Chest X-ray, AP view. Patient: 58 years old, sex F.
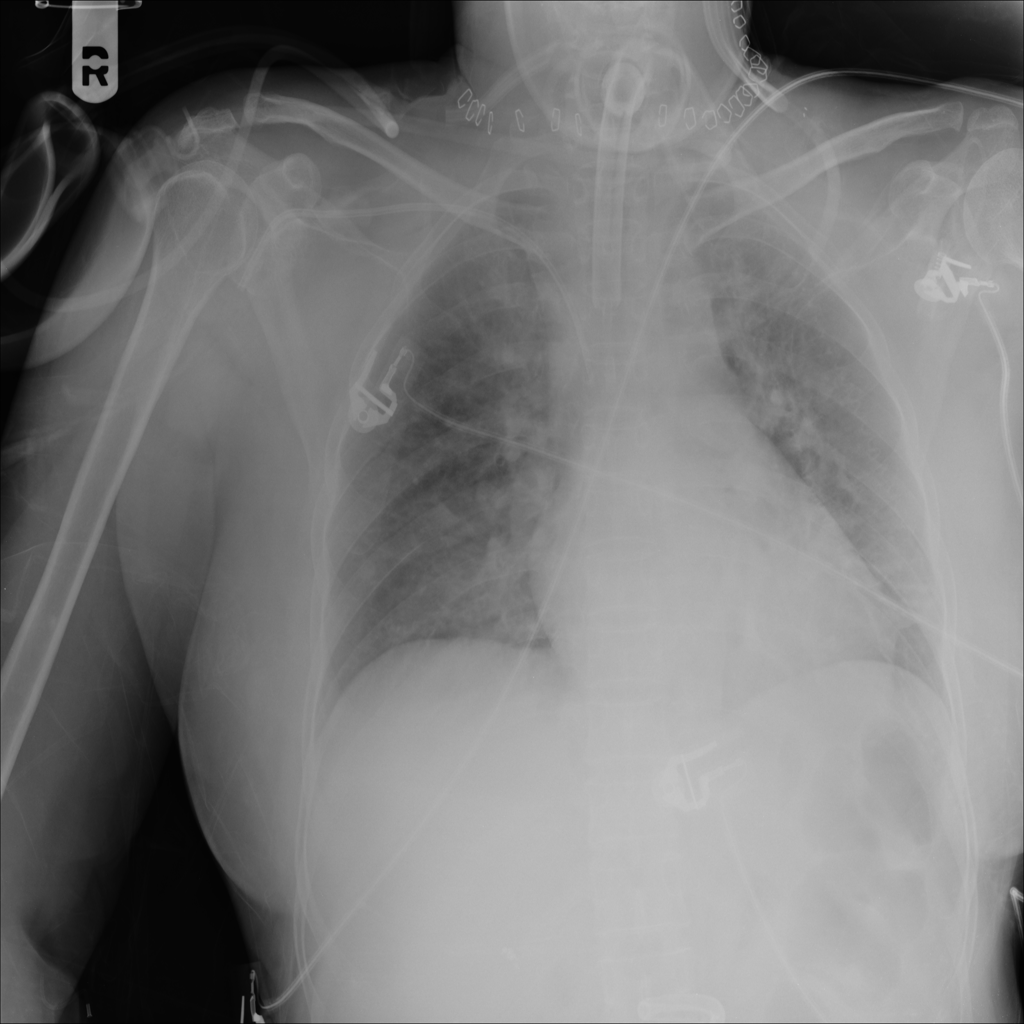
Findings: Infiltration